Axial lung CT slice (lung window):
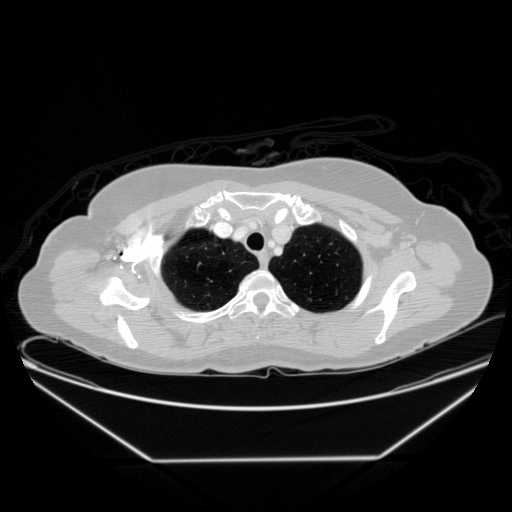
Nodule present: no